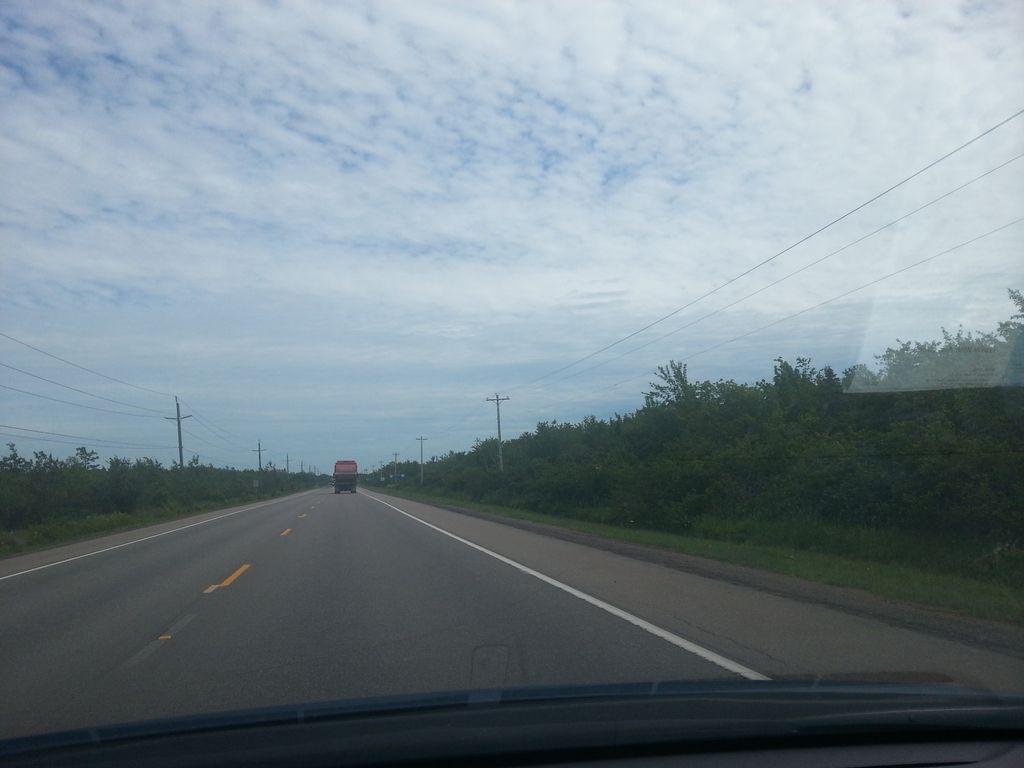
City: charlottetown